Chest X-ray. View position: PA
Patient age: 21
Patient sex: M
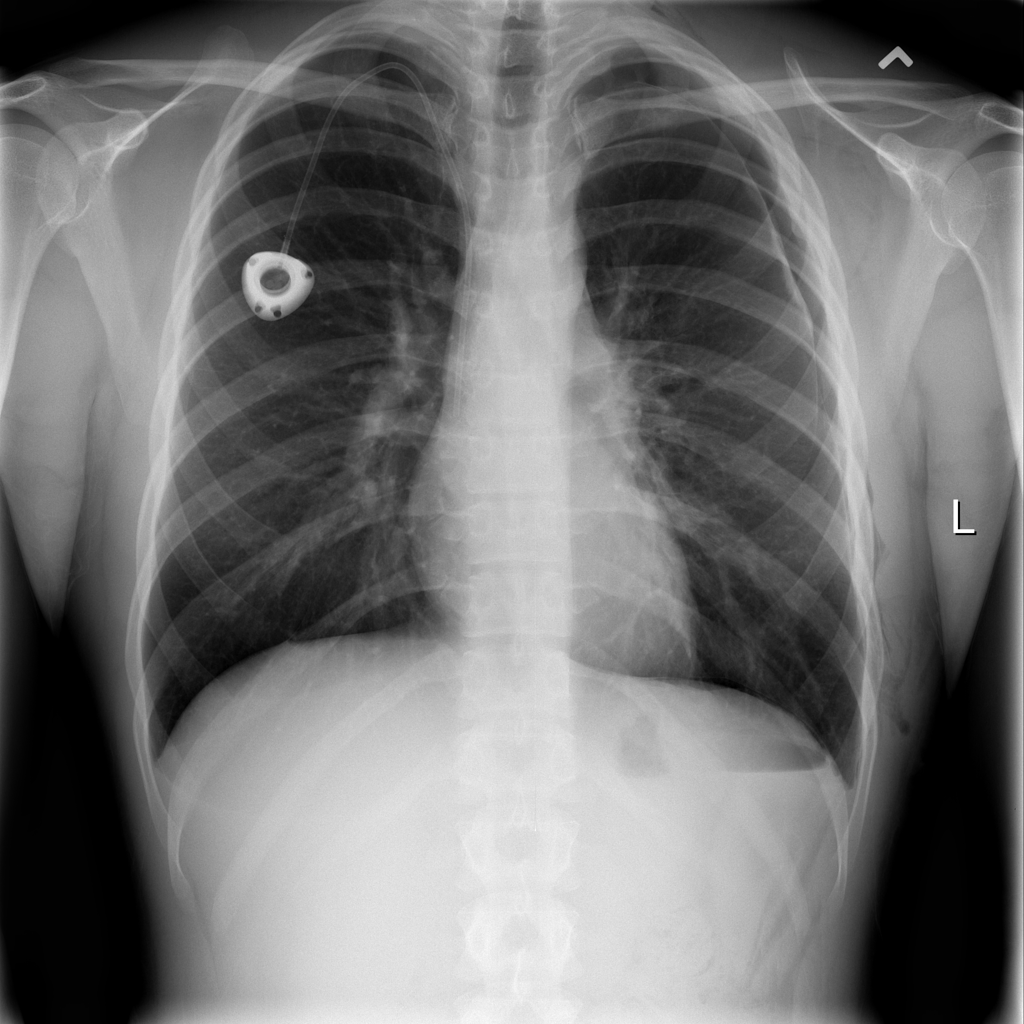
Finding: Pneumothorax